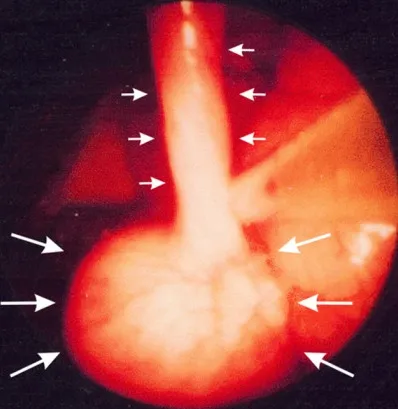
Intraabdominal picture of a leiomyoma. Intraabdominal picture taken on endoscopic laparoscopy, showing a pedunculated tumor on the bowels (large white arrows indicate the "head" and small white arrows indicate the "trunk" of the leiomyoma).
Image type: endoscopy (gi_endoscopy)